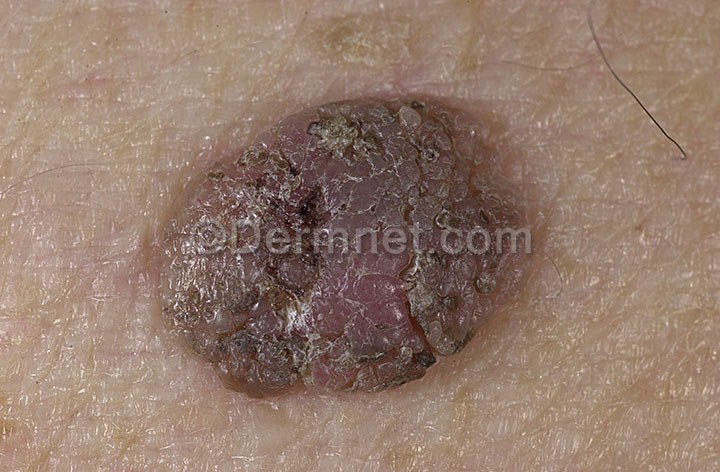
Disease: Seborrheic Keratoses and other Benign Tumors